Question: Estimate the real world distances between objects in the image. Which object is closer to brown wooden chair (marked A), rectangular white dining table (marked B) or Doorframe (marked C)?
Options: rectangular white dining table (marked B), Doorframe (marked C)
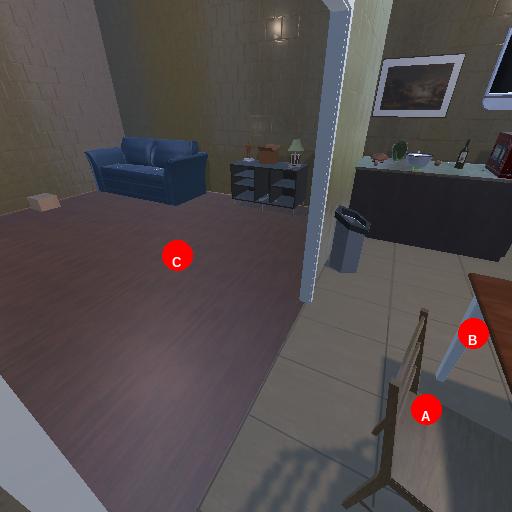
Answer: rectangular white dining table (marked B)